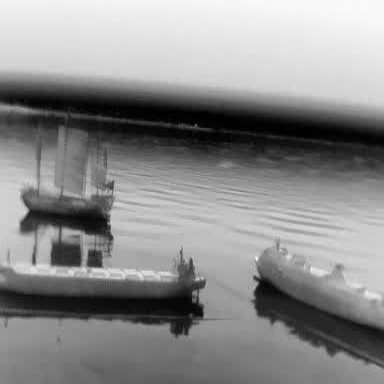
There are three objects shown in the infrared image, including a sailboat, a liner, and a container_ship.